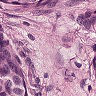
Metastatic tissue present: yes